Field crop: maize
Growth stage: 2
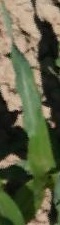
Species: maize